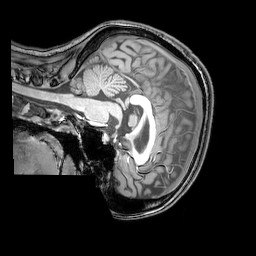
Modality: T1w
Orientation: sagittal
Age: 22
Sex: female
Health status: healthy
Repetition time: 0.081 s
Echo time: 0.037 s